Interaction volume radius: 5 \u00c5
Interaction volume height: 15 \u00c5
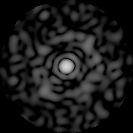
Disorder parameter: 0.7735